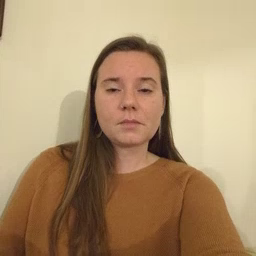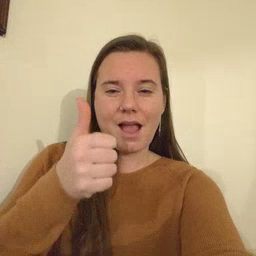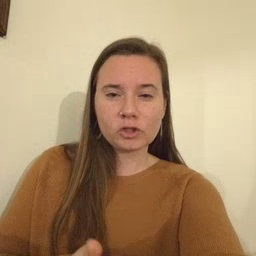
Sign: every